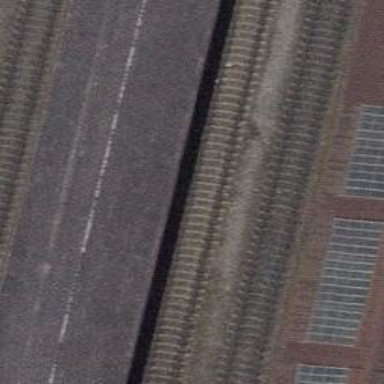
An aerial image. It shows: Railway stop with public transport stop position.